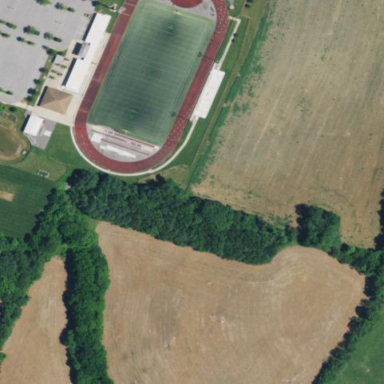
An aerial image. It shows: Athletics track located on leisure land.